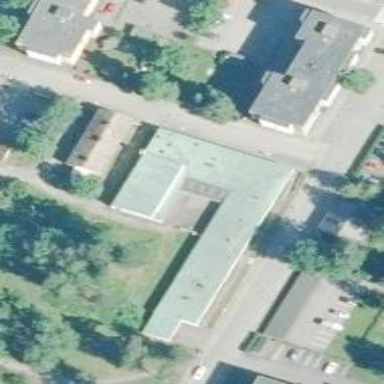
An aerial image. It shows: Office building.